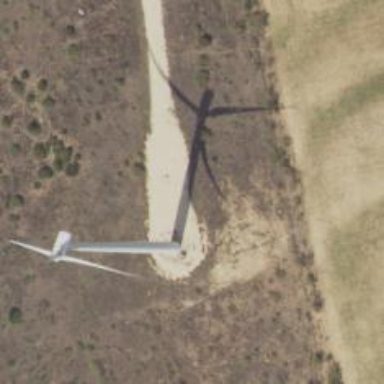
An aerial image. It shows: Wind generator with horizontal axis. The generator is wind turbine.